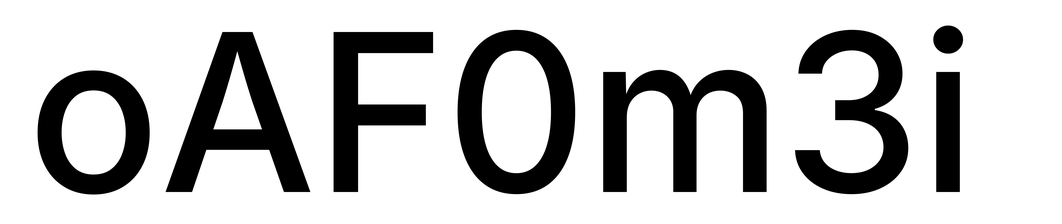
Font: Inter_Medium